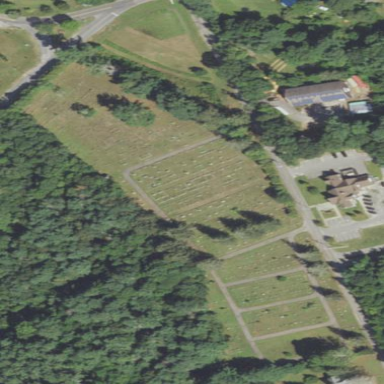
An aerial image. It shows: Cemetery that holds historical significance.